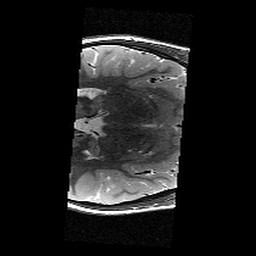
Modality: T2w
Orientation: axial
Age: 11
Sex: female
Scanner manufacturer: siemens
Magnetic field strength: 3 T
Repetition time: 9.23 s
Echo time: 0.067 s